Question: I have created an application using c# SDK.
The canvas page 'http://mywebsite/' is working fine and I made to accomplish what the client wants, but when i try to access the application via //apps.facebook.com/ApplicationName which creates an iframe to 'http://mywebsite/', the login gets stuck.
This is what appears when I hit connect:

That is the permissions window, the permissions appear, I hit ok, and nothing happens.
Code:
'''
<div id="fb-root"></div>
<script type="text/javascript">
window.fbAsyncInit = function () {
// alert("aqui estoy");
FB.init({
appId: '397613493644598', // App ID
status: true, // check login status
cookie: true, // enable cookies to allow the server to access the session
xfbml: true // parse XFBML
});
FB.Event.subscribe('auth.authResponseChange', function (response) {
if (response.status === 'connected') {
// the user is logged in and has authenticated your
// app, and response.authResponse supplies
// the user's ID, a valid access token, a signed
// request, and the time the access token
// and signed request each expire
var uid = response.authResponse.userID;
var accessToken = response.authResponse.accessToken;
//alert("conectado");
// Do a post to the server to finish the logon
// This is a form post since we don't want to use AJAX
var form = document.createElement("form");
form.setAttribute("method", 'post');
form.setAttribute("action", '/Home/Login');
var field = document.createElement("input");
field.setAttribute("type", "hidden");
field.setAttribute("name", 'accessToken');
field.setAttribute("value", accessToken);
form.appendChild(field);
document.body.appendChild(form);
form.submit();
} else if (response.status === 'not_authorized') {
alert("Not Authorized");
// the user is logged in to Facebook,
// but has not authenticated your app
} else {
alert("Not logged In");
// the user isn't logged in to Facebook.
}
});
};
// Load the SDK Asynchronously
(function (d) {
var js, id = 'facebook-jssdk', ref = d.getElementsByTagName('script')[0];
if (d.getElementById(id)) { return; }
js = d.createElement('script'); js.id = id; js.async = true;
js.src = "//connect.facebook.net/en_US/all.js";
ref.parentNode.insertBefore(js, ref);
} (document));
</script>
<fb:login-button perms="user_birthday,email"> Connect</fb:login-button>
'''
I may know what the problem is, but I need confirmation.
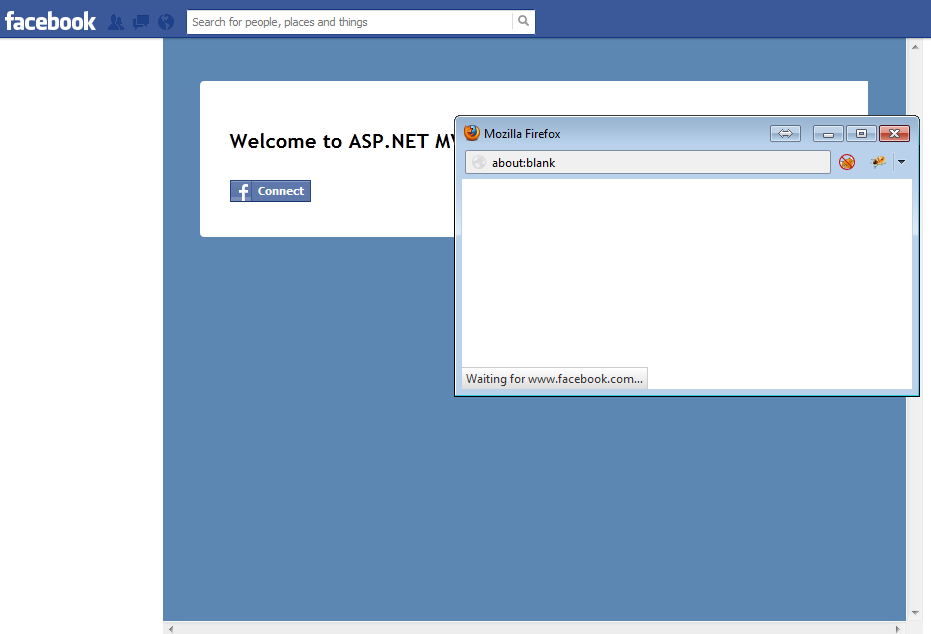
Answer: Found the answer, if you are testing stage, and this happens to you, you can do the following action.
Go to this link <URL>
And disable secure browsing (this is just while you publish your app). Then your app should work fine.
Once you are ready to buy a certificate, and publish your application, Enable again this feature.
So the answer to my question:
is